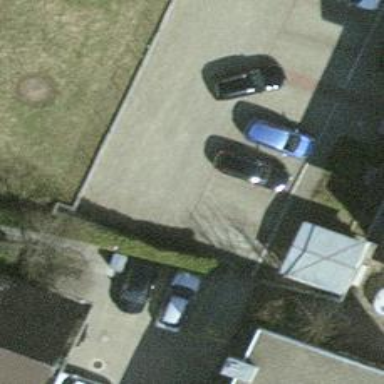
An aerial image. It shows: Residential road surfaced with paving stones.